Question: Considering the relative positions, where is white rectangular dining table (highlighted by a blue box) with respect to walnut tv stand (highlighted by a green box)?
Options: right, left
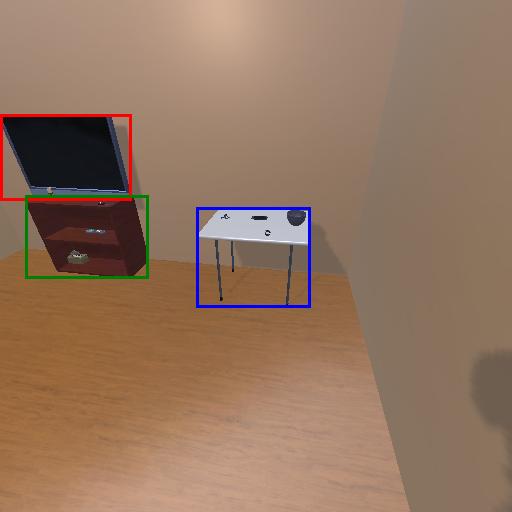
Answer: right